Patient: sex M, age 70
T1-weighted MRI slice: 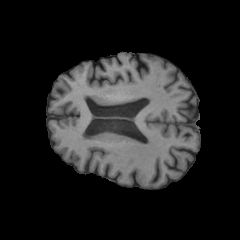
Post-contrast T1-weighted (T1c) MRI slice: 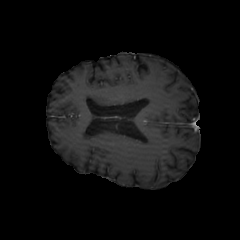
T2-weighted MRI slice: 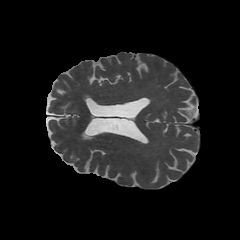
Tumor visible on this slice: no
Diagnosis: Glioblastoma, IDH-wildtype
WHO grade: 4